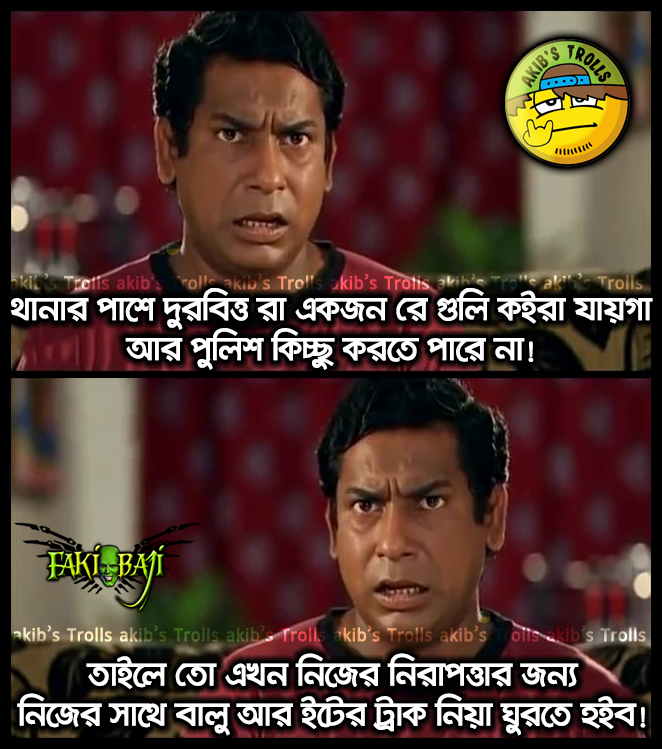
Caption: থানার পাশে দুরবিত্তরা একজনরে গুলি কইরা যায়গা আর পুলিশ কিচ্ছু করতে পারে না! তাইলে তো এখন নিজের নিরাপত্তার জন্য নিজের সাথে বালু আর ইটের ট্রাক নিয়া ঘুরতে হইব!
Label: hate